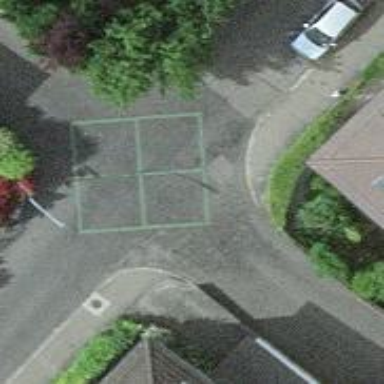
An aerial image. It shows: Asphalt road designated as living street.